Interaction volume radius: 10 \u00c5
Interaction volume height: 10 \u00c5
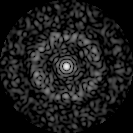
Disorder parameter: 0.808